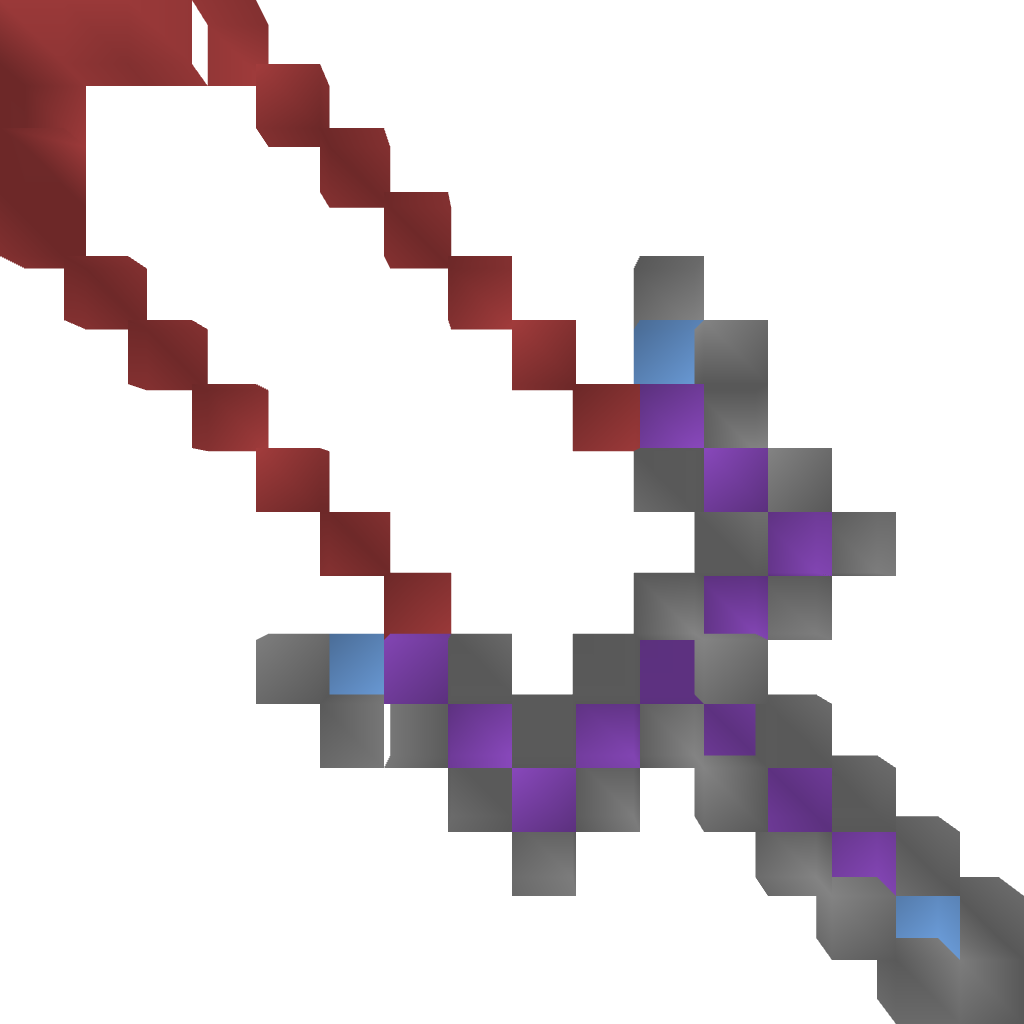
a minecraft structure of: Angel Sword high quality